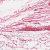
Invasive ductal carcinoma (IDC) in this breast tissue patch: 0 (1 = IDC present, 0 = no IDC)